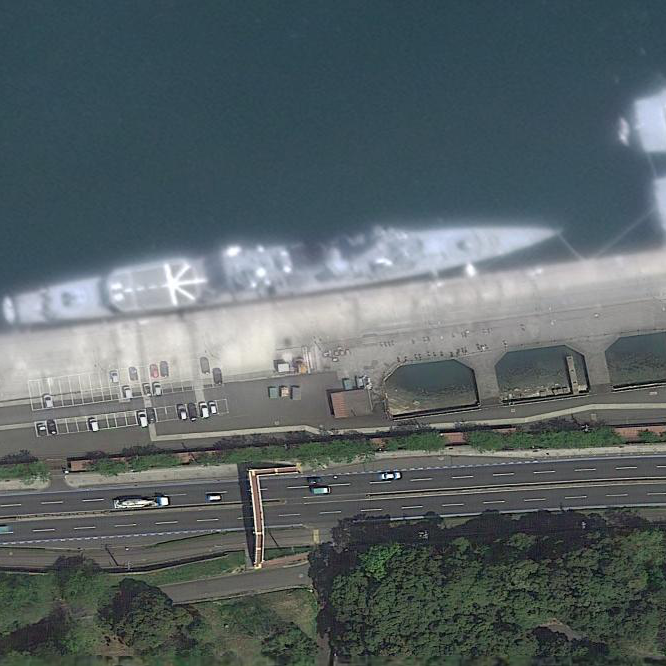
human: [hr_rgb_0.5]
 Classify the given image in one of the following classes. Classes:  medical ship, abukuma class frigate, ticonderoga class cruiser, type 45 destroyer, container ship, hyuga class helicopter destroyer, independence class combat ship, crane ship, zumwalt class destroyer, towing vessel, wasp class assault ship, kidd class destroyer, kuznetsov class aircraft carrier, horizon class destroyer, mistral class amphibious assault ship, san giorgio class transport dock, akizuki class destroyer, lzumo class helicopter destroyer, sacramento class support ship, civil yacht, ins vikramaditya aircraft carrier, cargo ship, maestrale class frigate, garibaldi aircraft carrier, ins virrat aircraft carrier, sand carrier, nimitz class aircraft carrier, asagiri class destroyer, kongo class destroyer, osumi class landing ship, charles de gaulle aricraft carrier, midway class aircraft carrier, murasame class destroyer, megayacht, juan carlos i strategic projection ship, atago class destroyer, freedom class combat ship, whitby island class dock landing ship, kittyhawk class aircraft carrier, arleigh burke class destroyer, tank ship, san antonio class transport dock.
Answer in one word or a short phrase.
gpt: Abukuma class frigate